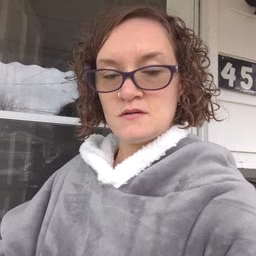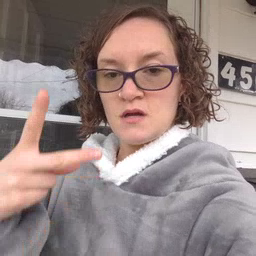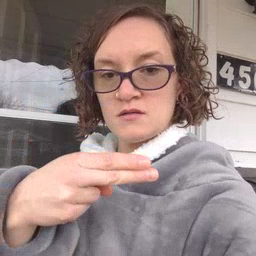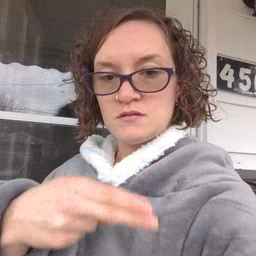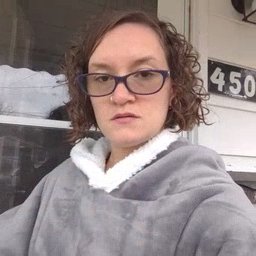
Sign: cut